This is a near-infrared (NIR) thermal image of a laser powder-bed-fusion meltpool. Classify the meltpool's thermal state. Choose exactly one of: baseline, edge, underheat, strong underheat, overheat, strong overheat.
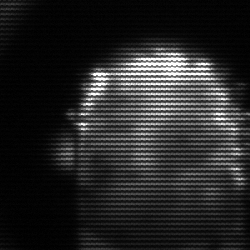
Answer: baseline